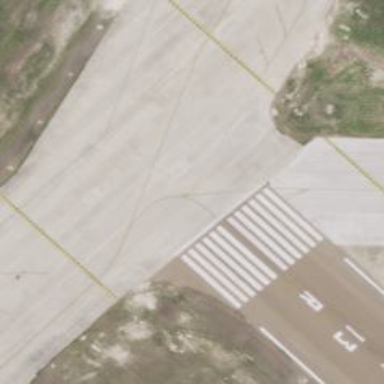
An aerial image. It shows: Image of taxiway at airport.